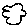
Label: cloud